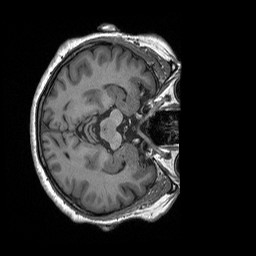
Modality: T1w
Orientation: axial
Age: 70
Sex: female
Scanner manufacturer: siemens
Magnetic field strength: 3 T
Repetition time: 2.4 s
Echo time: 0.00226 s